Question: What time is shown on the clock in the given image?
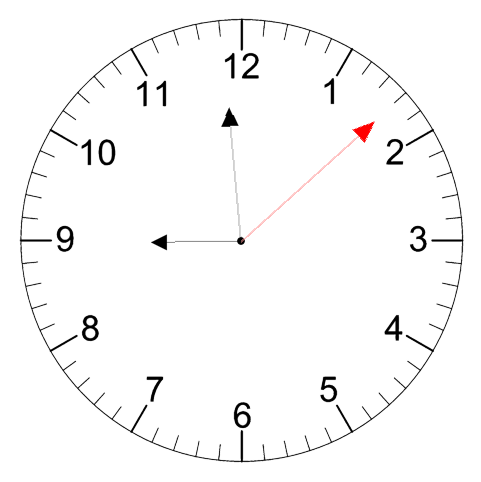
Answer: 08:59:08